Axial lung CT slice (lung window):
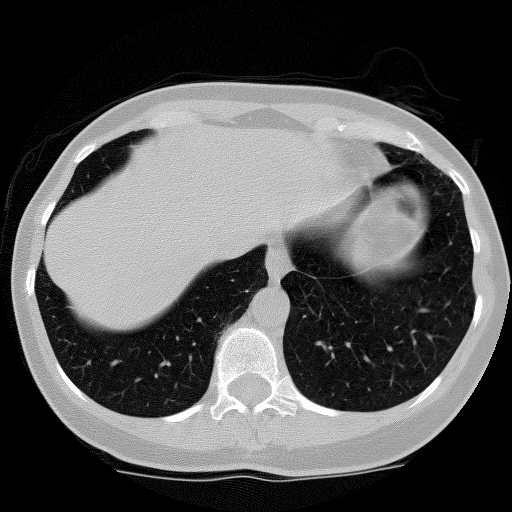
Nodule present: no